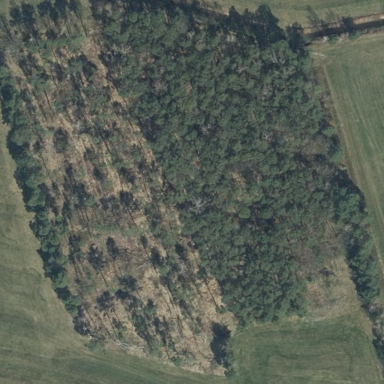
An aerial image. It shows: Forest area.